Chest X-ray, AP view. Patient: 24 years old, sex M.
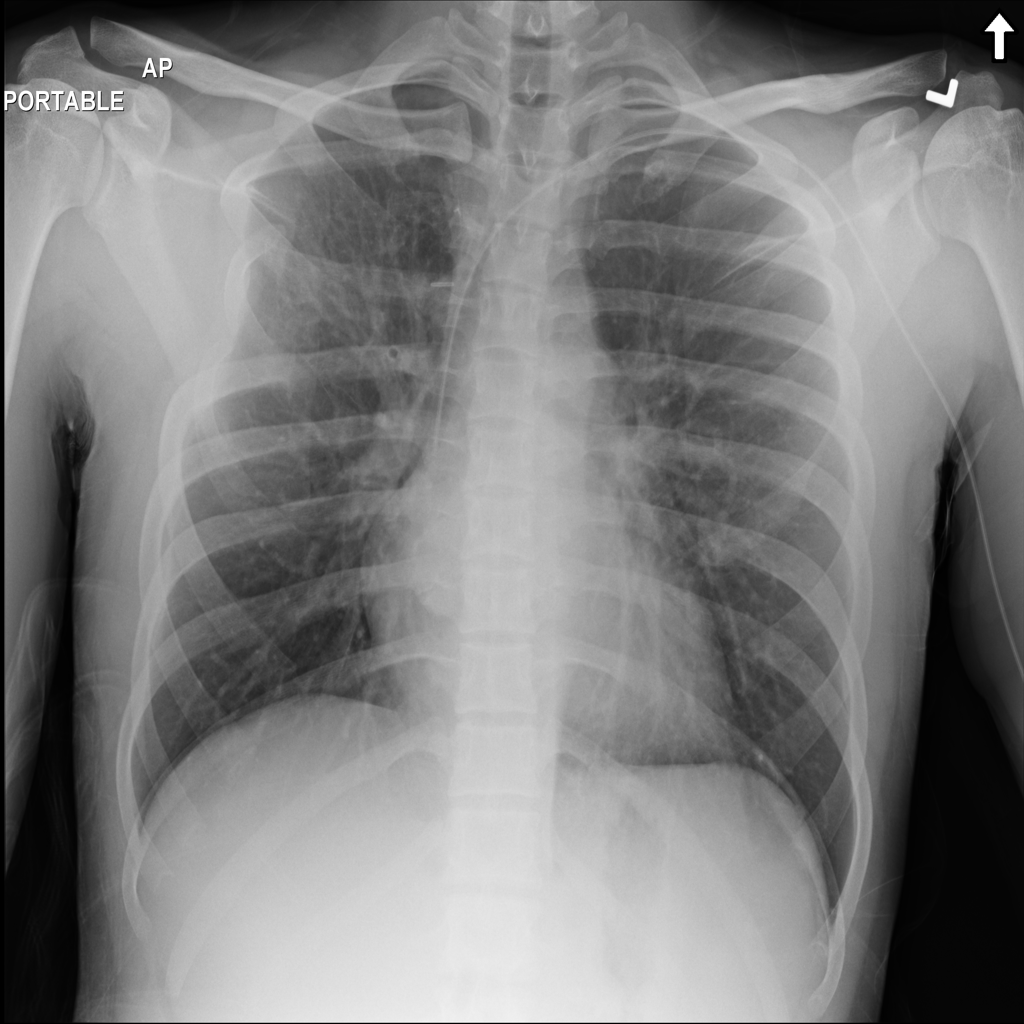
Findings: No Finding